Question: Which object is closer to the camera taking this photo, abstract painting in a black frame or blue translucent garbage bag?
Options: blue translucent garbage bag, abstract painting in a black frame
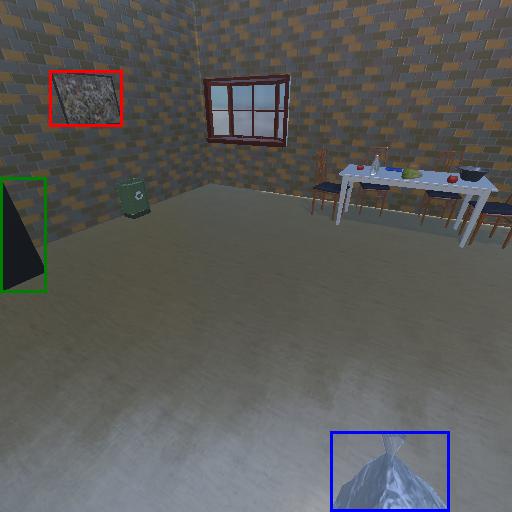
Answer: blue translucent garbage bag